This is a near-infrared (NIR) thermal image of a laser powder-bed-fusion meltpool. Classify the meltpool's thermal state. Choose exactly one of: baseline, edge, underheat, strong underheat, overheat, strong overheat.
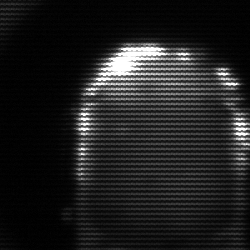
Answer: baseline